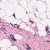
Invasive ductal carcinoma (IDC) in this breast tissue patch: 1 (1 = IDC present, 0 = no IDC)